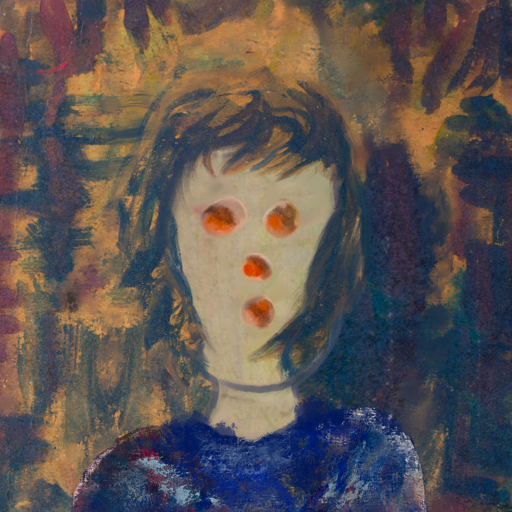
Background: InTheSun, Head And Neck Front: Hill_Girl, Face Front: Rupkatha, Bust: Irani, Hair Front: InTheSun, Head Accessory: Blank, Second Necklace: Blank, Necklace: Blank, Baby: Blank